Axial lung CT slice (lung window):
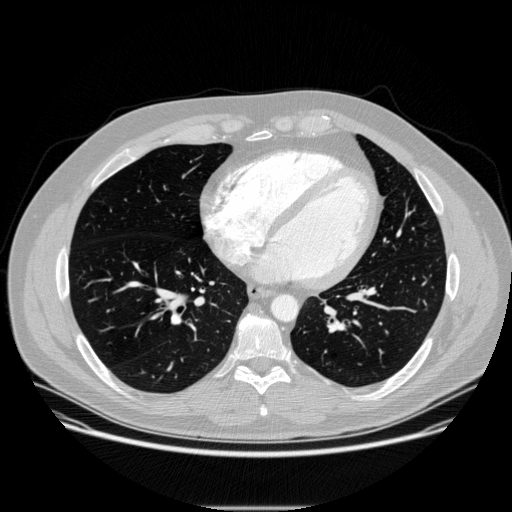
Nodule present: no